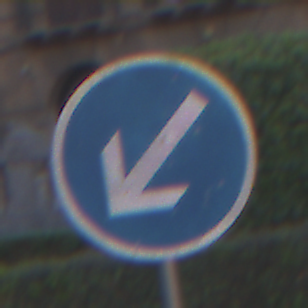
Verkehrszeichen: VorgeschriebeneVorbeifahrtLinks
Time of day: SunriseSunset
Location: Outdoor (Urban)
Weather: PartlyCloudy
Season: NotSpecified
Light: Natural